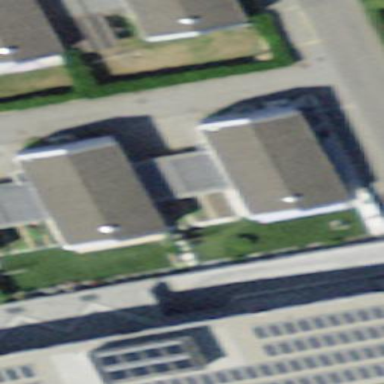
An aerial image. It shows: Simple house.